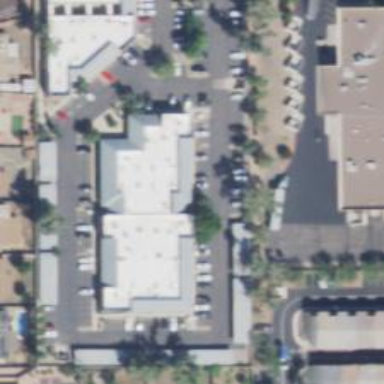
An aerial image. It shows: Healthcare clinic.